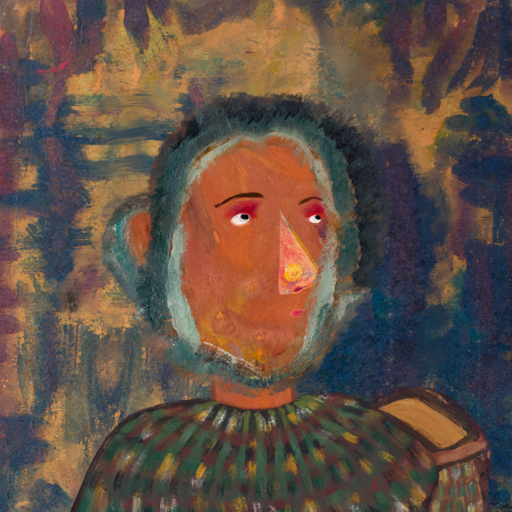
Background: InTheSun, Head And Neck Side: Mother_And_Son_Son, Face Side: Irani, Bust: After_Raid, Hair Side: Boggyland, Head Accessory: Blank, Second Necklace: Blank, Necklace: Blank, Baby: Blank